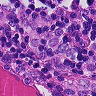
Metastatic tissue present: yes